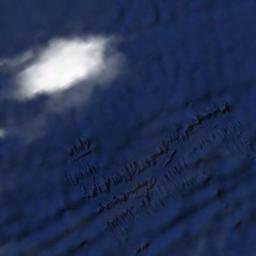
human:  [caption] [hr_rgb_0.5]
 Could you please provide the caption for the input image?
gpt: White clouds on blue sea .

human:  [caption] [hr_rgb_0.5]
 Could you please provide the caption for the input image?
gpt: The white cloud is above blue sea .

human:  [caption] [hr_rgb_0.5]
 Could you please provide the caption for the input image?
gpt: The cumulus clouds are located above the surface of the sea .

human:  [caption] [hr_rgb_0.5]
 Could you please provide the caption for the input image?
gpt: A thin cloud floats on the sea .

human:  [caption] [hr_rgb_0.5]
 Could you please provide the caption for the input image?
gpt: One piece of thick white cloud over a blue sea .